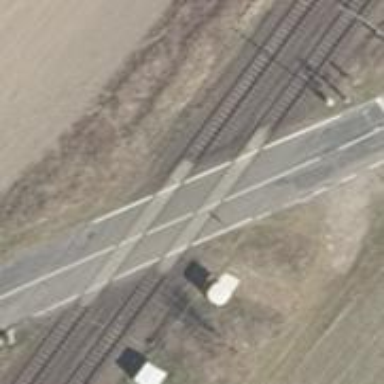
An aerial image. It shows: Level crossing along the railway.